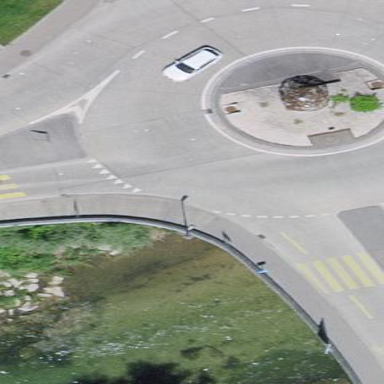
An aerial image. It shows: Primary highway intersecting roundabout.